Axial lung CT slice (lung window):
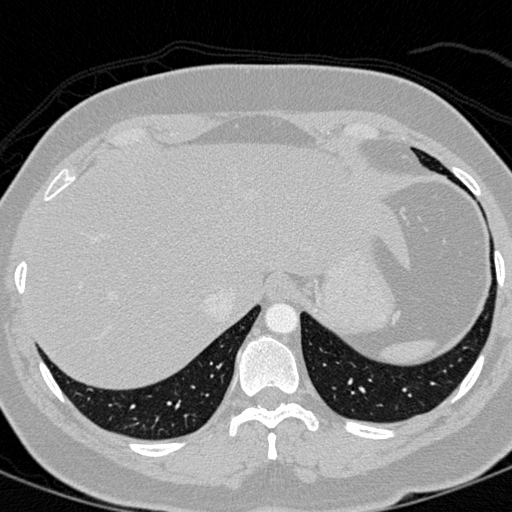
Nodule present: no